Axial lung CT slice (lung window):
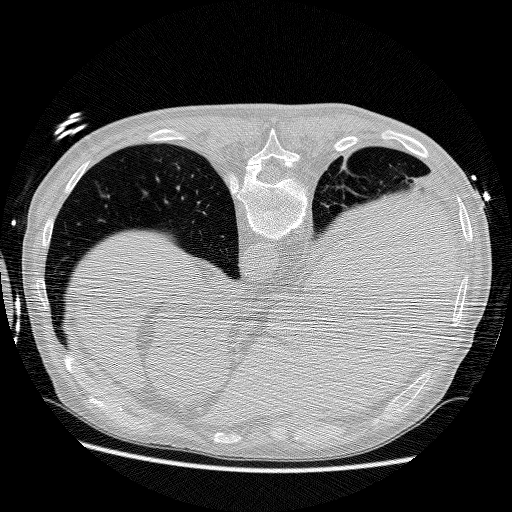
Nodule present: no